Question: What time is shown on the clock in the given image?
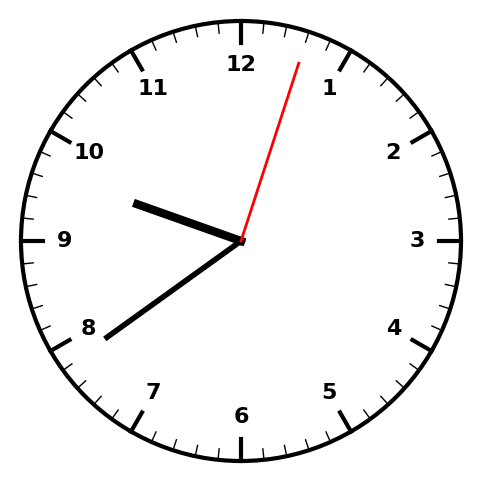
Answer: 09:39:03